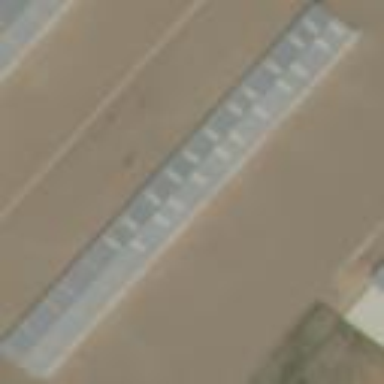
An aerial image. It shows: Hangar building at the airport.